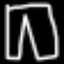
Label: pants